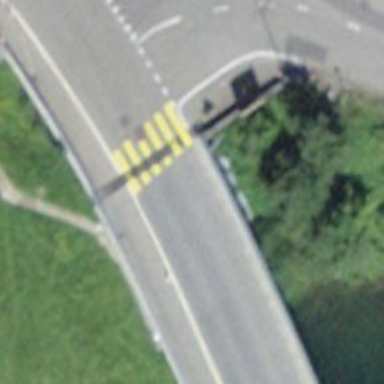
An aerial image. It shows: Uncontrolled crossing on the road.